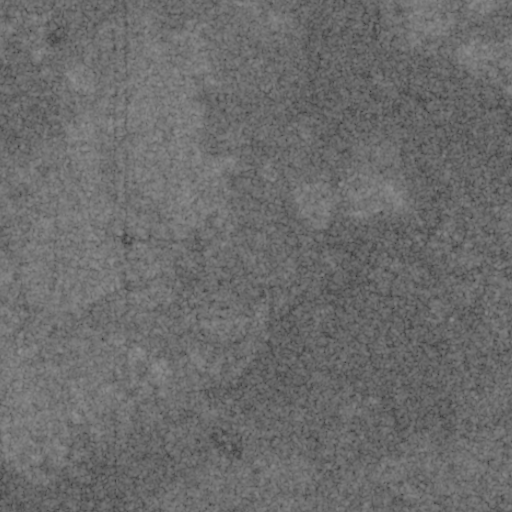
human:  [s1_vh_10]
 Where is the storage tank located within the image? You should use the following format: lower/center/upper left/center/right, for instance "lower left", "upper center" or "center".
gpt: The storage tank is located in the center left of the image.
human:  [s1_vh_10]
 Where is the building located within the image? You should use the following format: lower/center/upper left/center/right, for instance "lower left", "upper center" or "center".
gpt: The building is located in the center left of the image.
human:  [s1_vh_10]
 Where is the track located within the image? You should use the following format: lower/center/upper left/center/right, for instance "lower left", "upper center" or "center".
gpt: There is no track in the image.

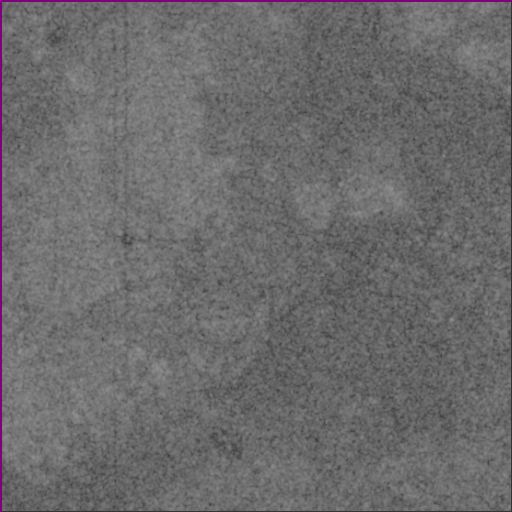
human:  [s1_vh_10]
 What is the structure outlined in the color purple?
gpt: The structure outlined in purple is a crop field.
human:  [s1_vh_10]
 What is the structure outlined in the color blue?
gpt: There is no blue outline.